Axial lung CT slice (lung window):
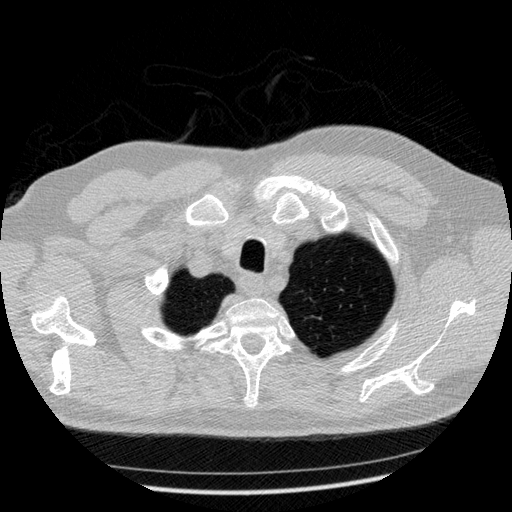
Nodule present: no